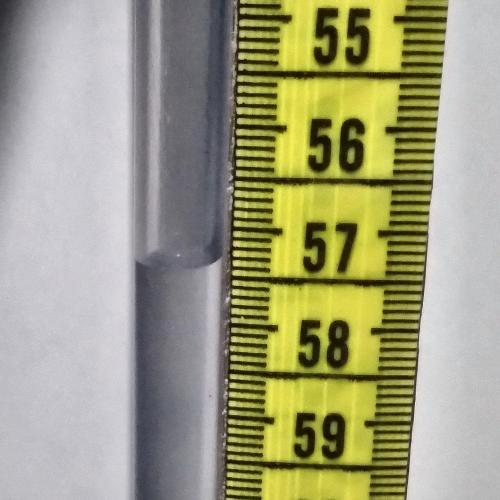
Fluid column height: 57.3 cm